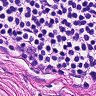
Metastatic tissue present: no